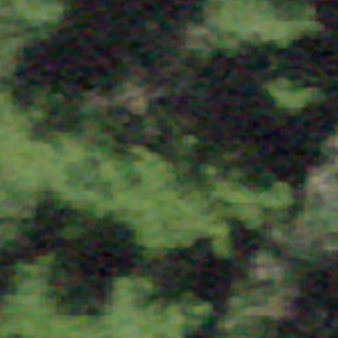
Label: other